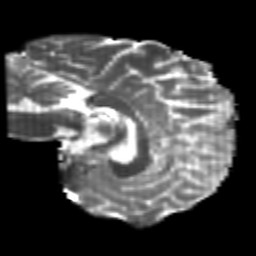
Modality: T2w
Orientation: sagittal
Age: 24
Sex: female
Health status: healthy
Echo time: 0.074 s